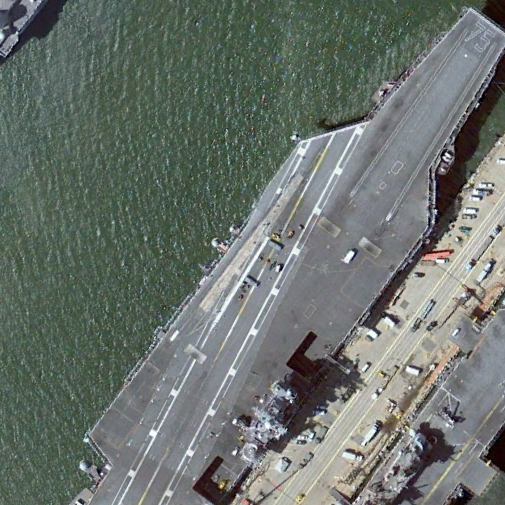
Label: aircraft_carrier